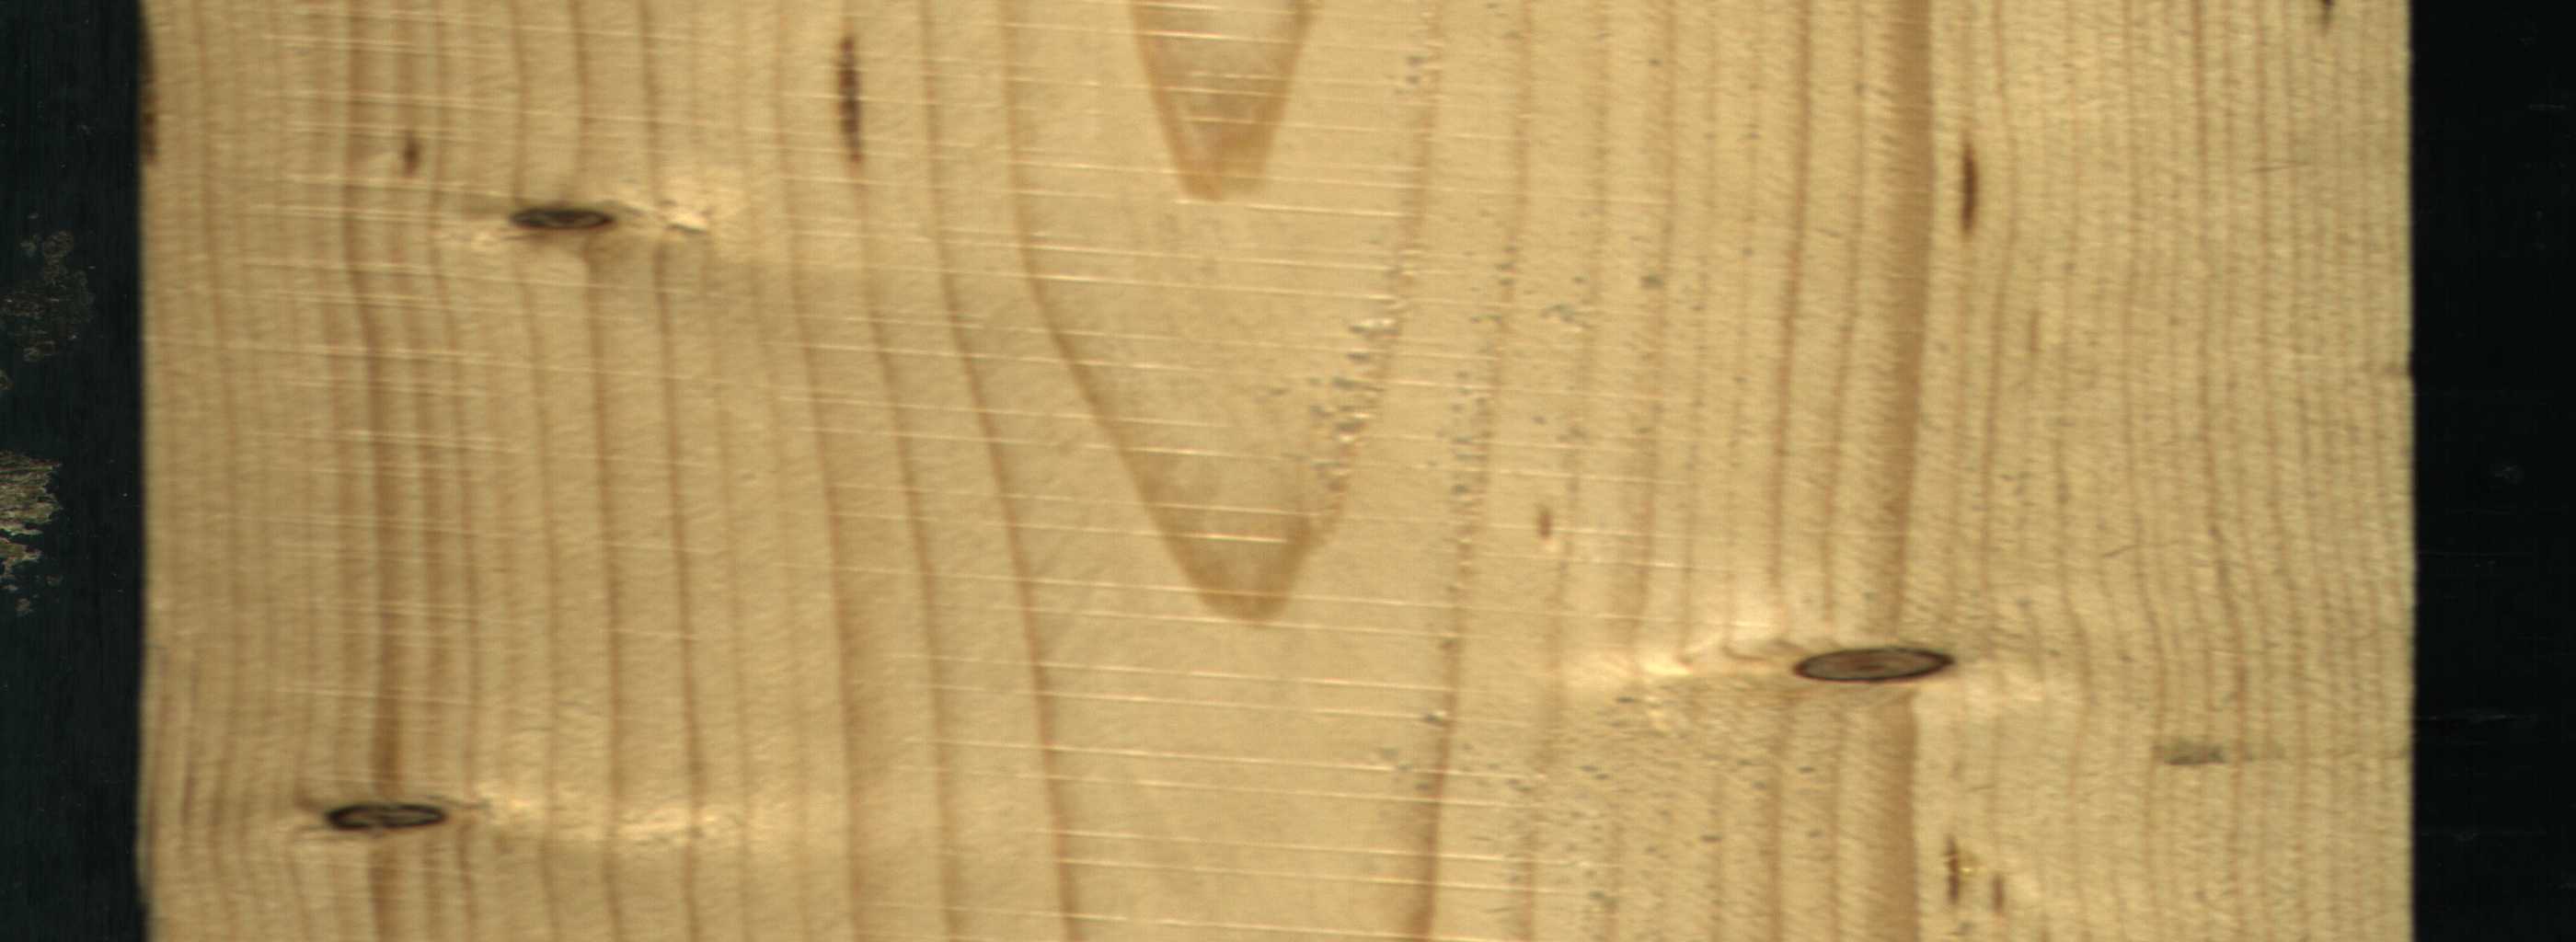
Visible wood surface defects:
resin
resin
resin
resin
Dead_Knot
Dead_Knot
Dead_Knot